Question: I am just wondering why the Zurb Foundation's select input works fine on their website:
<URL>
And when I copy the excact code from their example and put on my website - there occurs a 'second arrow issue' on firefox:

The question is what would be the best fix for that issue.I use:
'''
select {
background-image: none;
}
'''
I am not sure if it is the best way to work around that, of course remembering to apply that code only for firefox.
Any ideas how to fix the problem without any 'hacks'?
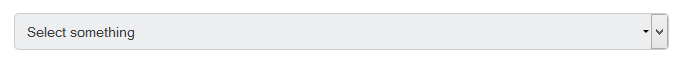
Answer: It's seems to be a <URL> for version 30.0 and up on certain device. Unfortunately I have no work around... other than removing the arrow on the select box.